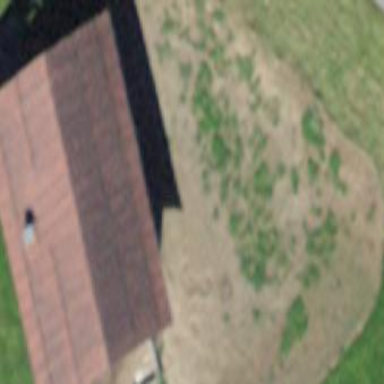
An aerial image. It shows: Farm auxiliary building.